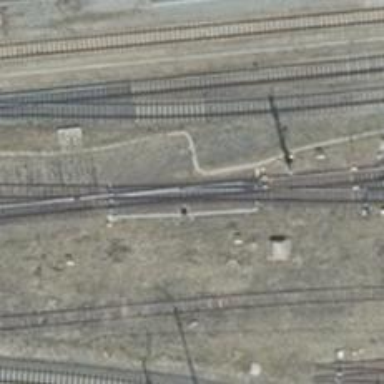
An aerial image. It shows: Railway switch.